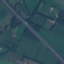
Land use / land cover class: Highway